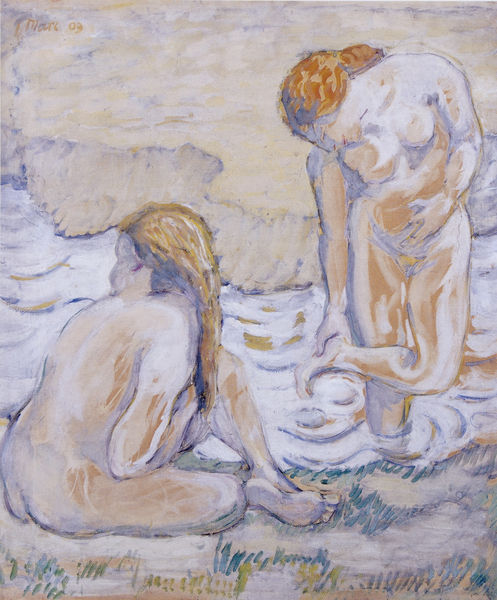
Titel: Aktkomposition II (Zwei badende Frauen)
Künstler: Franz Marc
Standort: Berlin
Institution: Staatliche Museen zu Berlin, National-Galerie
Schlagwörter: akt, blau, fuß, gemälde, hand, himmel, kopf, körper, meer, nackt, wasser, weiß, wolken, akte, aquarell, baden, badende, cezanne, fluss, frauen, gelb, grün, heckel, impressionismus, landschaft, menschen, mädchen, ocker, sand, see, sitzen, ufer, braun, brust, busen, damen, frau, grau, haar, hell, holz, licht, orange, pastell, rücken, schwarz, skizze, zeichnung, blick, dame, gras, rot, wiese, wolke, beige, malerei, blond, gesichter, jung, arm, arme, blass, gesicht, lang, mensch, stehen, steine, porträt, signatur, öl, bach, feld, felder, gräser, kalt, morgen, nass, natur, weide, gewässer, sonne, boden, gold, haare, lange haare, sitzend, paar, frontal, kontrast, schön, wald, zart, genre, beine, hellblau, schwanz, bein, brüste, füße, küste, rückenansicht, strand, wellen, liebe, modell, zwei, zöpfe, moderne, heu, steinig, fels, modern, nabis, tag, linien, steil, wein, dick, füllig, jugendstil, weiblich, zwei frauen, zopf, schmal, goya, bauch, nackte, geschlecht, scham, zehe, zehen, grass, striche, impression, schwestern, gauguin, regen, abgewandt, bad, rothaarig, waschen, nacktheit, bücken, wasserlauf, idyll, abtrocknen, nakt, rückenakt, hocken, jungfrau, konturen, klassische moderne, schwester, franz, beckmann, beugen, rote haare, rotblond, picasso, nymphen, rötlich, bachlauf, venus, signac, seife, locker, fersen, farbenspiel, pferdeschwanz, waschung, marc, natru, reinigung, säubern, weiblichkeit, rundlich, badende am fluss, farbperspektive umkehrung, flächiger aufbau, flüsschen, freizügig, fuß untergelegt, goja, mereiden, nympfen, rötlichä, saif, unmriss, wiede, haat, licker, flusd